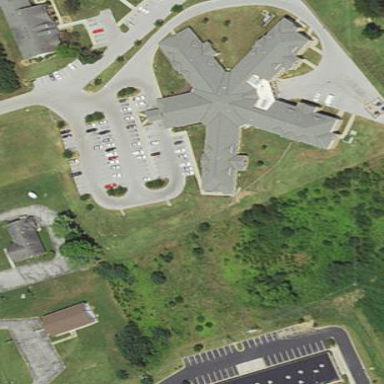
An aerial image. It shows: Nursing home.